Question: I am learning about operating systems but there is a small concept I cannot grasp. Say a process 1 is running on the CPU and then it issues an I/O request to read from a disk. For efficiency, the CPU begins executing process 2 as this request is handled. That all makes sense but doesn't the I/O need to use the CPU?

Why isn't the CPU needed to service process 1's request?
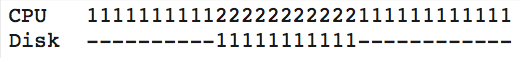
Answer: It would help to understand the role of 3 important aspects of I/O in computer architecture: Interrupts, DMA, and Hardware Controllers.
When the CPU issues an I/O request to the hard disk, the hard disk has its own specialized chip called a device (or hardware) controller designed solely for processing commands from the CPU, such as reading from the disk. Originally these were simple chips that performed specific operations for the CPU, but modern hardware controllers are basically their own microprocessors with firmware and everything, so they are capable of very complex operations without the main CPU's help. While the hard drive's controller is busy performing the request, the main CPU is free to do whatever it wishes, such as execute process 2 in your example. The controller is able to read and write directly to and from system RAM using what is called a Direct Memory Access (DMA) controller, a special unit that transfers data from the hardware controller to main RAM without the CPU needing to do anything.
When the hard drive is done with the request and the relevant data has been loaded into RAM through DMA, it issues an interrupt request which informs the CPU that the data has been loaded into RAM. At this point the CPU can transfer control back to process 1. Thus, the CPU does not need to micromanage all tasks involved with I/O. At one time this used to be the case, but these tricks (interrupts, DMA, special controllers) were invented in order to improve CPU performance and make things more efficient.